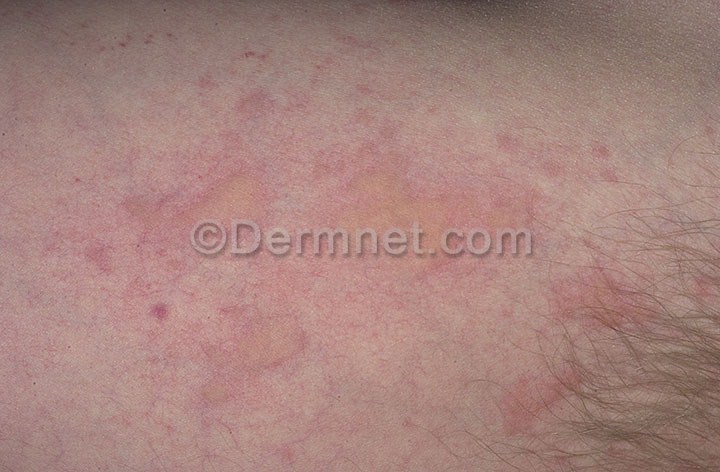
Disease: Urticaria Hives